Question: I'm implementing a code in matlab to solve quadratic equations, using the resolvent formula:

Here's the code:
'''
clear all
format short
a=1; b=30000000.001; c=1/4;
rdelta=sqrt(b^2-4*a*c);
x1=(-b+rdelta)/(2*a);
x2=(-b-rdelta)/(2*a);
fprintf(' Roots of the polynomial %5.3f x^2 + %5.3f x+%5.3f
',a,b,c)
fprintf ('x1= %e
',x1)
fprintf ('x2= %e
',x2)
valor_real_x1= -8.3333e-009;
valor_real_x2= -2.6844e+007;
error_abs_x1 = abs (valor_real_x1-x1);
error_abs_x2 = abs (valor_real_x2-x2);
error_rel_x1 = abs (error_abs_x1/valor_real_x1);
error_rel_x2 = abs (error_abs_x2/valor_real_x2);
fprintf(' absolute_errorx1 = |real value - obtained value| = |%e - %e| = %e
',valor_real_x1,x1,error_abs_x1)
fprintf(' absolute_errorx2 = |real value - obtained value| = |%e - %e| = %e
',valor_real_x2,x2,error_abs_x2)
fprintf(' relative error_x1 = |absolut error / real value| = |%e / %e| = %e
',error_abs_x1,valor_real_x1,error_rel_x1 )
fprintf(' relative_error_x2 = |absolut error / real value| = |%e / %e| = %e
',error_abs_x2,valor_real_x2,error_rel_x2)
'''
The problem I have is that it gives me an exact solution, ie for values a = 1, b = 30000000,001 c = 1/4, the values of the roots are:
'''
Roots of the polynomial 1.000 x^2 + 30000000.001 x+0.250
x1= -9.313226e-009
x2= -3.000000e+007
'''
Knowing that the exact value of the roots of the polynomial are:
'''
x1= -8.3333e-009
x2= -2.6844e+007
'''
Which gives me the following errors in the absolute and relative precision of the calculations:
'''
absolute_errorx1 = |real value - obtained value| = |-8.333300e-009 - -9.313226e-009| = 9.799257e-010
absolute_errorx2 = |real value - obtained value| = |-2.684400e+007 - -3.000000e+007| = 3.156000e+006
relative error_x1 = |absolut error / real value| = |9.799257e-010 / -8.333300e-009| = 1.175916e-001
relative_error_x2 = |absolut error / real value| = |3.156000e+006 / -2.684400e+007| = 1.175682e-001
'''
My question is: Is there an optimum method to obtain the roots of a quadratic equation?, ie I can make changes to my code to reduce the relative error between the expected solution and the resulting solution?
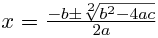
Answer: Using the quadratic formula directly in this cases results in a large loss of numerical precision from subtracting two values of very similar magnitude. This is because the expression
'''
sqrt(b*b - 4*a*c)
'''
is nearly the same as b. So you should use only one of these two roots, the one that does not involve subtracting two very close values, and for the other root you can use (for instance) the fact that the product of roots of a quadratic is c/a. I'll let you fill in the gaps.